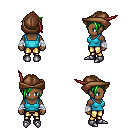
a pixel art fantasy rpg character, female body template, human, dark skin, teal pirate shirt, gold greaves, green pixie cut hairstyle, leather cap, white cloth bandages, metal boots, four views (front, back, left, right), 2x2 character sprite sheet, small pixel art, hard edges, no anti-aliasing